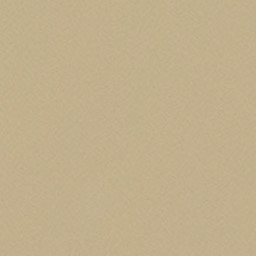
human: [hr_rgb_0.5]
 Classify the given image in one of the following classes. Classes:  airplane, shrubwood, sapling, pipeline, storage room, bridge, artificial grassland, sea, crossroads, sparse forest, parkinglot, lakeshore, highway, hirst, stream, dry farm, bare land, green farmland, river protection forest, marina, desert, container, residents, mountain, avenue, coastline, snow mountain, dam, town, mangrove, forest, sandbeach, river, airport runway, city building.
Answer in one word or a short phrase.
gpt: desert